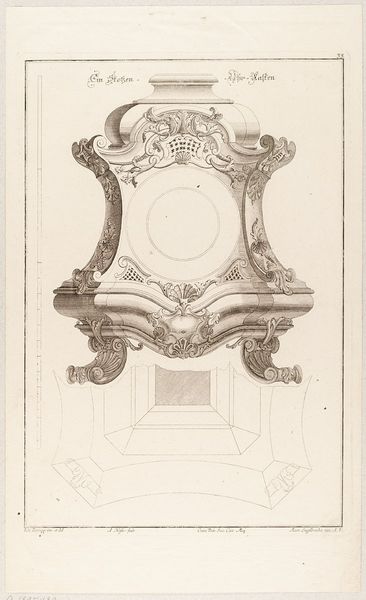
Titel: Grund- und Aufriss einer Uhr/Kaminuhr
Künstler: Martin Engelbrecht
Standort: Hamburg
Institution: Museum für Kunst und Gewerbe Hamburg
Schlagwörter: rokoko, grafik, graphik, uhr, fotografie, photographie, druckgraphik, druckgrafik, stich, kunstgewerbe, laubwerk, blattwerk, kupferstich, kunsthandwerk, bandelwerk, kaminuhr, zeitmessung, reproduktionen, industriedesign, druckerzeugnisse, ornamentstich, vorlageblätter